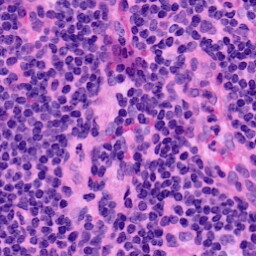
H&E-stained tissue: LymphNode